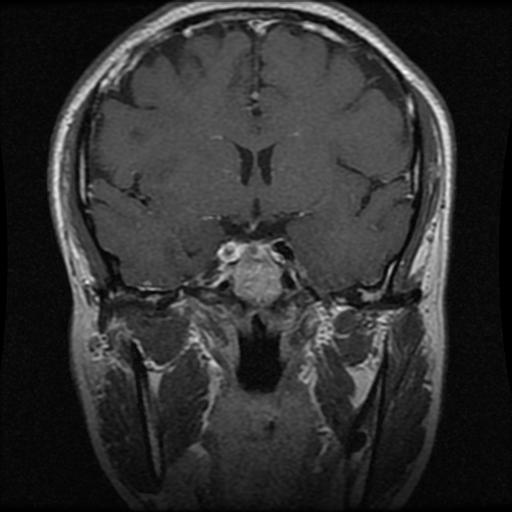
Label: pituitary